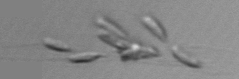
Label: Dinobryon